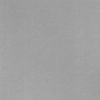
Label: dusty